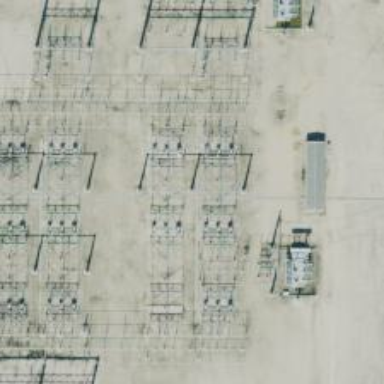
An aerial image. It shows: Switch used for power control.